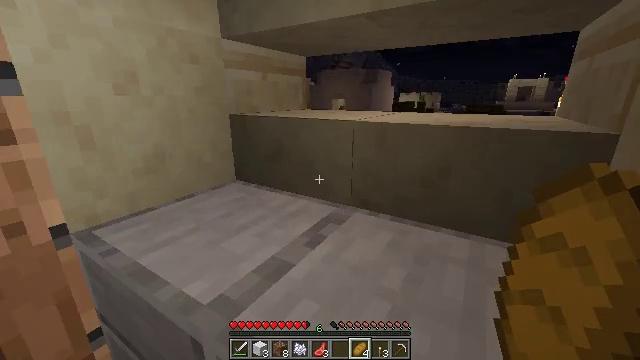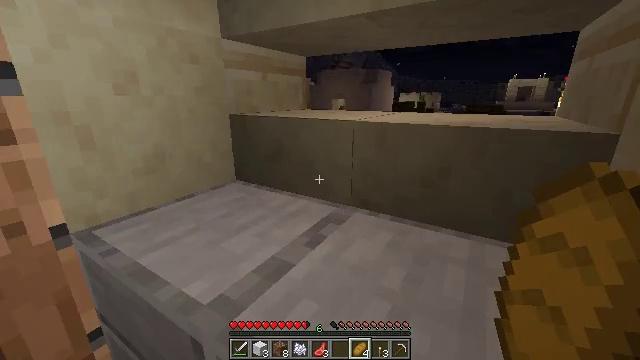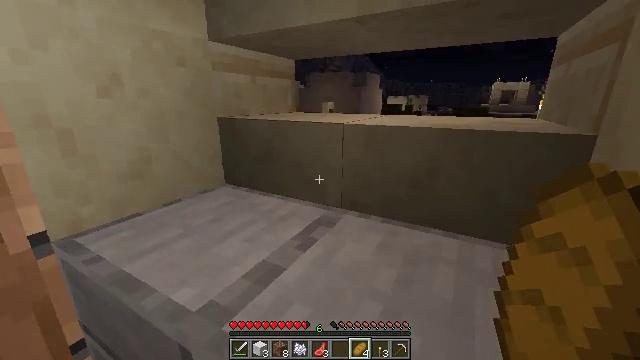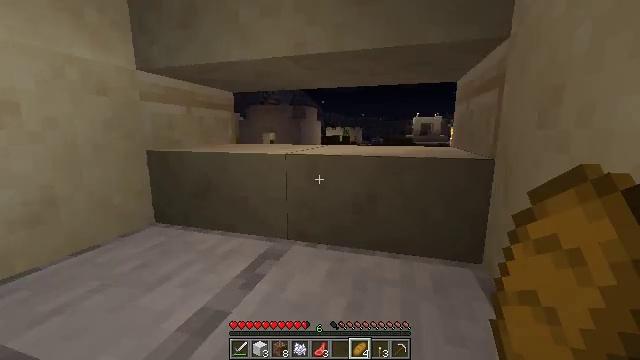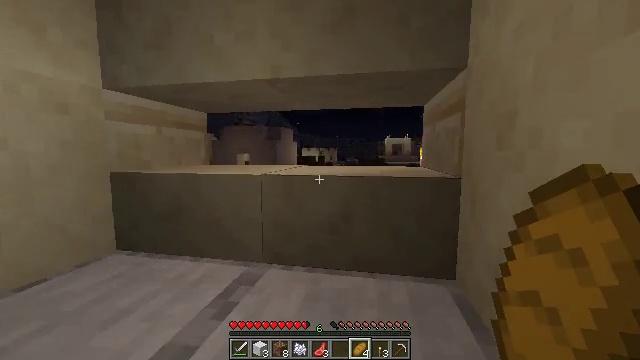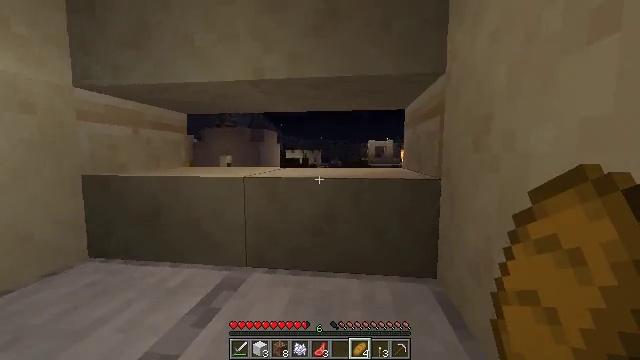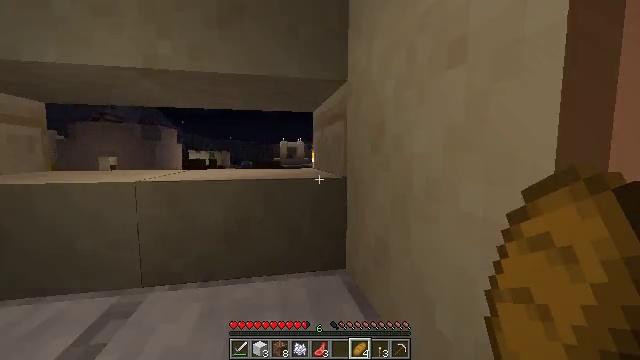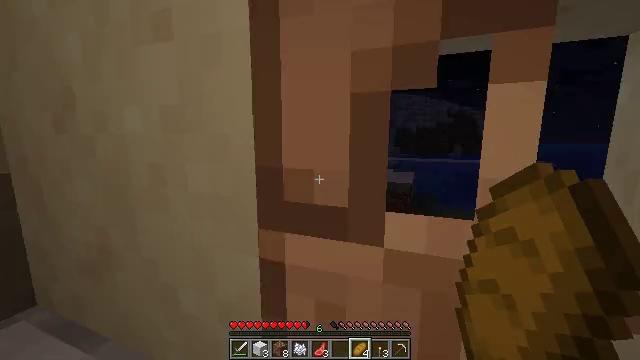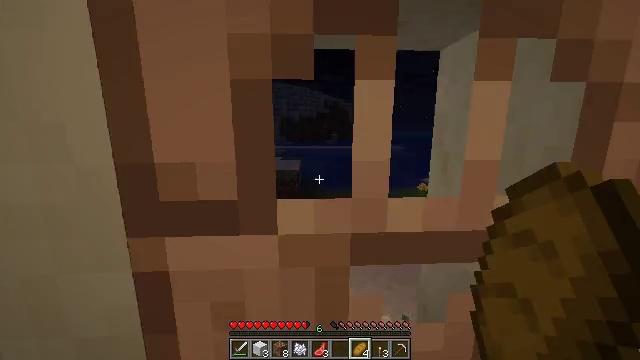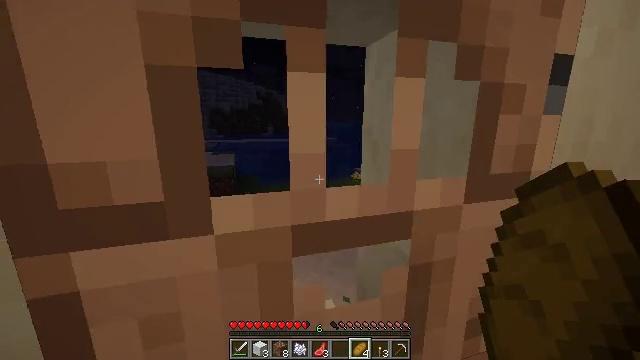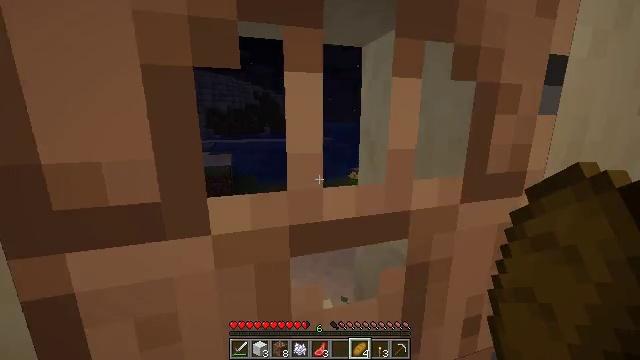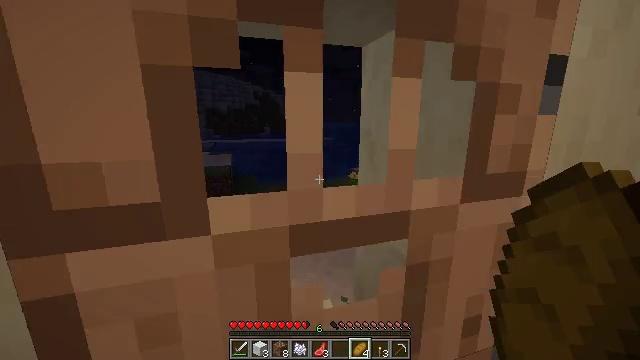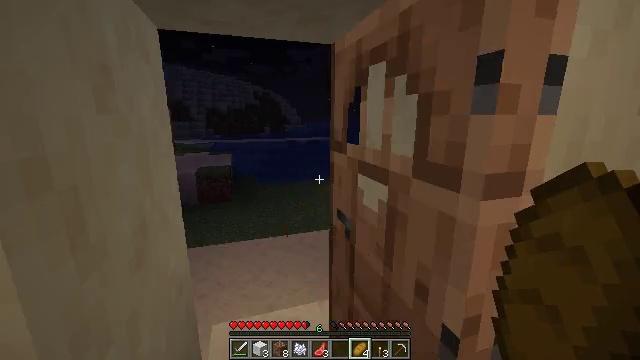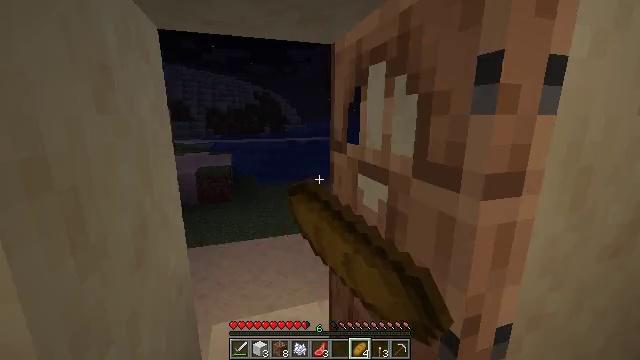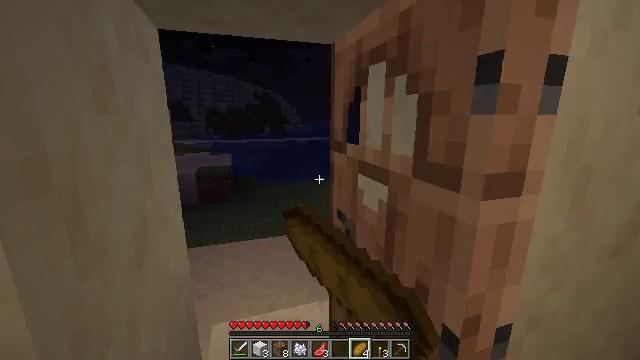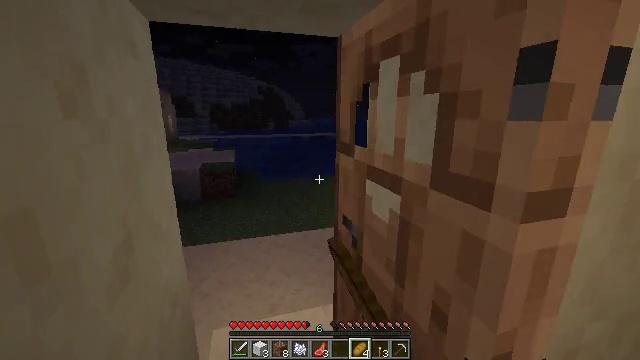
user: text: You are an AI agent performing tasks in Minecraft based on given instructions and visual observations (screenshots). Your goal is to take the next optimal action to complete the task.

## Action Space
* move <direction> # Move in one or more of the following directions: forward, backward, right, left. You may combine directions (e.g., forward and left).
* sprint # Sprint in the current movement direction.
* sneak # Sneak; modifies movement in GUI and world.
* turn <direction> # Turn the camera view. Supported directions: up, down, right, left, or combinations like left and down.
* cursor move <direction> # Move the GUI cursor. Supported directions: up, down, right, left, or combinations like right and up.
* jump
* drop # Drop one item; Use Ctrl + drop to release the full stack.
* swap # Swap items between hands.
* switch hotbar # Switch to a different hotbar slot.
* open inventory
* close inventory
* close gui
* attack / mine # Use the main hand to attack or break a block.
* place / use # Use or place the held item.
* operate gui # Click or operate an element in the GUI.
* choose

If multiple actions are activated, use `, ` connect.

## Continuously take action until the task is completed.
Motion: motion action
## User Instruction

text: Gather the green bed.
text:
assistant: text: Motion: no_op
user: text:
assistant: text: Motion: turn right
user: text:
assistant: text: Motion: turn right and up
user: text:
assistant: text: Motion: turn right and up
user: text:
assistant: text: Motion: turn right
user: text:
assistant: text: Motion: turn right
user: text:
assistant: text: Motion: turn right and down
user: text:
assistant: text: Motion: turn right and down
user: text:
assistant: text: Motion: turn right and down
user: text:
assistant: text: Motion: no_op
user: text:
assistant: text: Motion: no_op
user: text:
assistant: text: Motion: use / place
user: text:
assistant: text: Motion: use / place
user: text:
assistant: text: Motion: use / place
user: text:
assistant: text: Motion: move forward
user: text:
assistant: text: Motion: move forward, turn left
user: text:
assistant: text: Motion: move forward, turn left and down
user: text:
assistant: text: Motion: move forward, turn left and down
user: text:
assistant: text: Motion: move forward, turn left and down
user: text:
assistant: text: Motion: move forward, turn left and down
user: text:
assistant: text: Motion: move forward, turn left and down
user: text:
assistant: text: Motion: move forward, turn left and down
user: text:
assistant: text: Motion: move forward and move right, turn left
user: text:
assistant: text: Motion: move right, turn left and up
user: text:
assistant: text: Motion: move right, turn left and up
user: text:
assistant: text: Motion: turn left and up
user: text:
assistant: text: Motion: turn left
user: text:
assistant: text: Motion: turn left and up
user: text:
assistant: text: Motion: turn left and up
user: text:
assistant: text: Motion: turn left